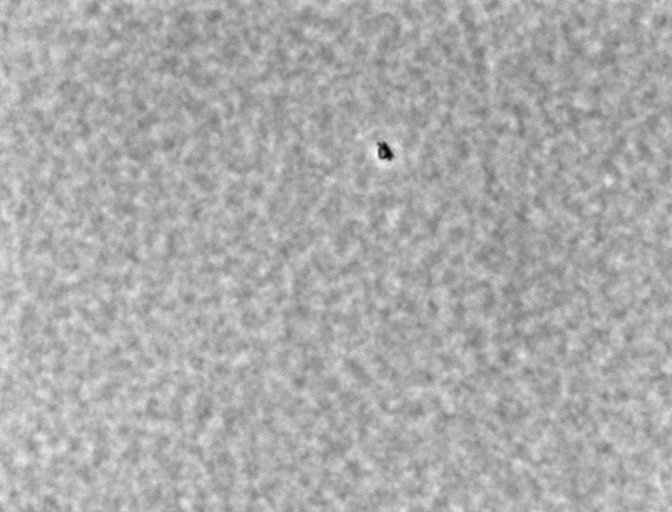
Phase contrast microscopy, 60x objective, 3 h incubation